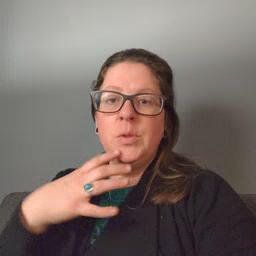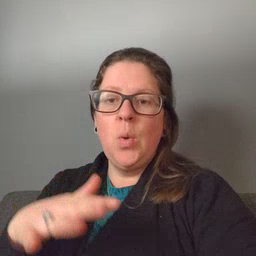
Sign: snow